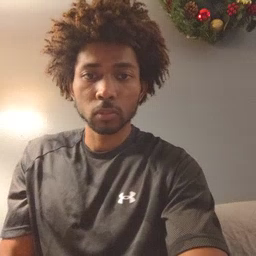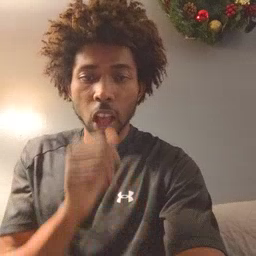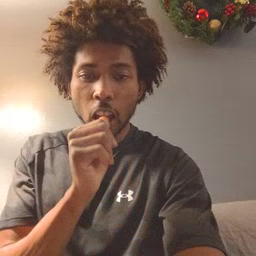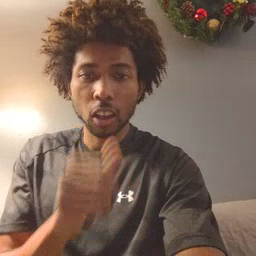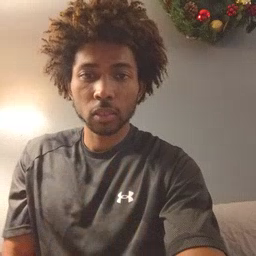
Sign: nuts